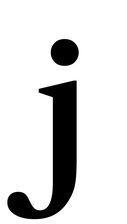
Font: LibreCaslonText_SemiBold